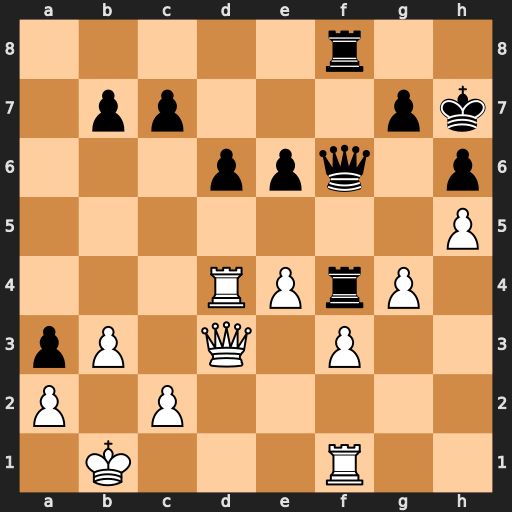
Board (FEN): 5r2/1pp3pk/3ppq1p/7P/3RPrP1/pP1Q1P2/P1P5/1K3R2
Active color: w
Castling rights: -
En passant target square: -
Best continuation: e5+ Kg8 exf6